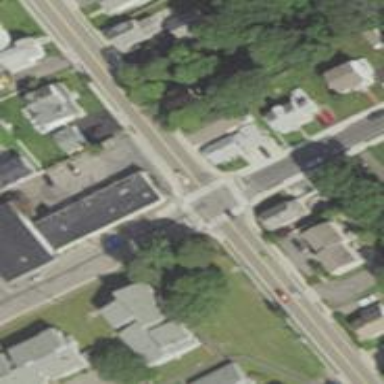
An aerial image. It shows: Marked crossing on the road.